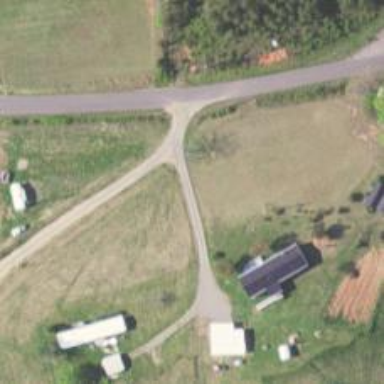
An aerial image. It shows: Driveway leading to service road.